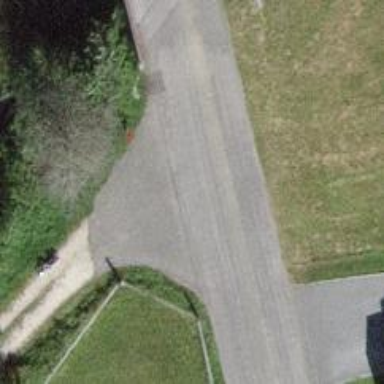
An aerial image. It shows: Asphalt track with grade5 road surface.